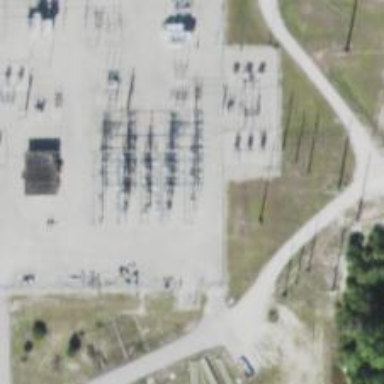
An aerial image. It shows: Lattice structure tower used for power transmission.